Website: bh-photo
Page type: address-validator
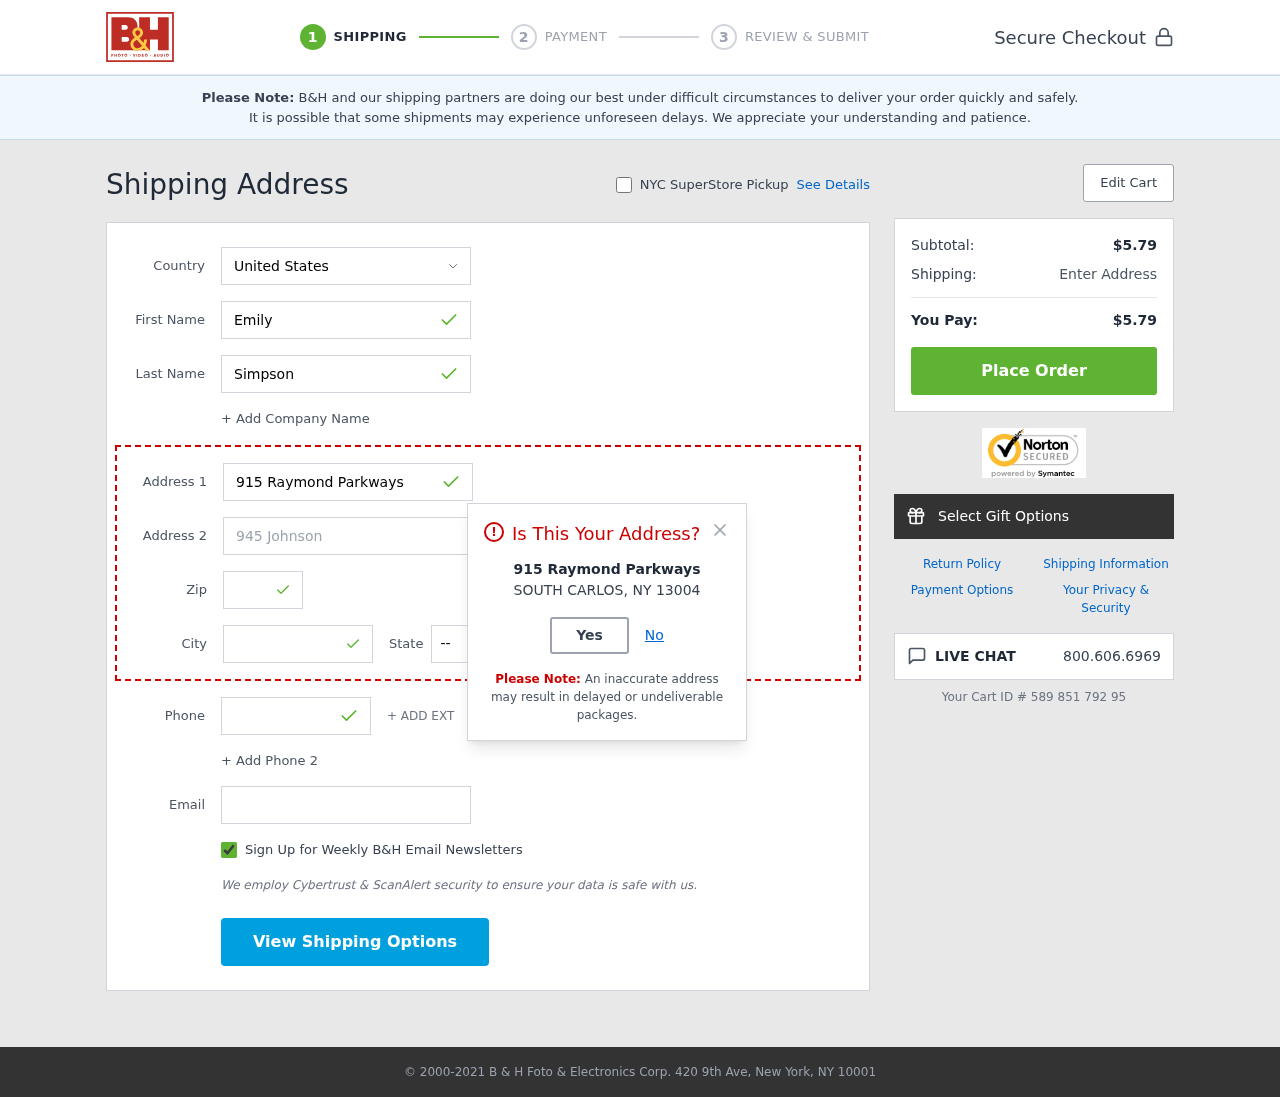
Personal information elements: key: PII_CITY
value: South Carlos
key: PII_COUNTRY
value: United States
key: PII_EMAIL
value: emily_simpson@gmail.com
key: PII_FIRSTNAME
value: Emily
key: PII_LASTNAME
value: Simpson
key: PII_PHONE
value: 2077400461
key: PII_POSTCODE
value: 13004
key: PII_STATE_ABBR
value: NY
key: PII_STREET
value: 915 Raymond Parkways
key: PII_STREET2
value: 945 Johnson Causeway
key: PII_CITY_MODAL
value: SOUTH CARLOS
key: PII_POSTCODE_FULL
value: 13004
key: PII_POSTCODE_NUMERIC
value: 13004
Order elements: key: ORDER_SUBTOTAL
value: $5.79
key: ORDER_TOTAL
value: $5.79
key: ORDER_ID
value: Your Cart ID # 589 851 792 95